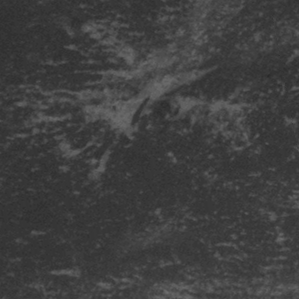
Label: frost